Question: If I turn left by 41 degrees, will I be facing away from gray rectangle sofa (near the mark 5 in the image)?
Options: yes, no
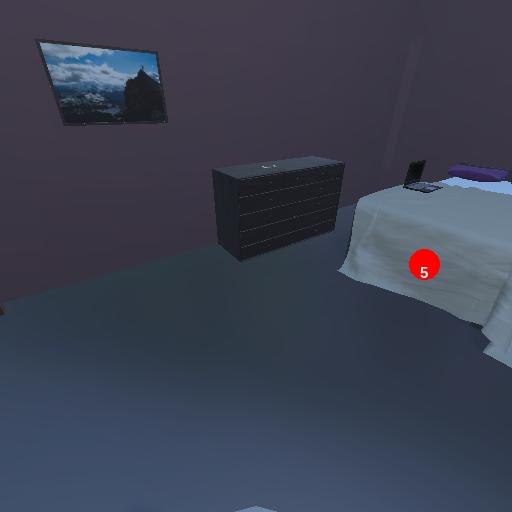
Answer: yes